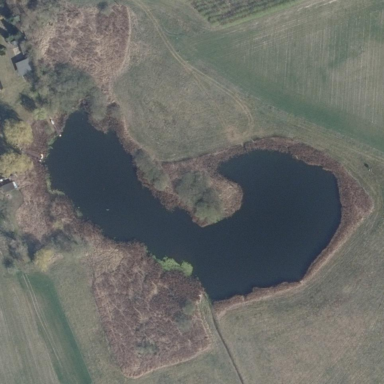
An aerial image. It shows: Reedbed wetland area.